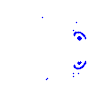
Particle: kaon